Aerial crown-view tile of a tropical tree (Barro Colorado Island, Panama), acquired 20250616:
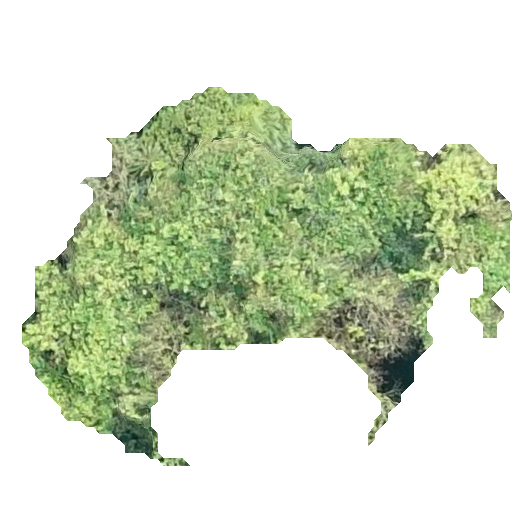
Species: Luehea seemannii
GBIF accepted scientific name: Luehea seemannii
Crown area: 150.689 m²